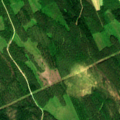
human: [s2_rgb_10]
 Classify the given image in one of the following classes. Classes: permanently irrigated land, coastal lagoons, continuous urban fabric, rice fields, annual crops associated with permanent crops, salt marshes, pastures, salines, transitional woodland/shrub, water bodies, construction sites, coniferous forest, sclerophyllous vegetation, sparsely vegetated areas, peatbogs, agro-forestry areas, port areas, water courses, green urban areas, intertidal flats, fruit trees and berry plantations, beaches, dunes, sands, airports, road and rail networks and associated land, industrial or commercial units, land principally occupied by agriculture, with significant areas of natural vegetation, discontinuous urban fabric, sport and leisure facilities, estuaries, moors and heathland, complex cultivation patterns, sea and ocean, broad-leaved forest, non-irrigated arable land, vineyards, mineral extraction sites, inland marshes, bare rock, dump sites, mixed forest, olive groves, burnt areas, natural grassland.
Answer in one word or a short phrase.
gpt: land principally occupied by agriculture, with significant areas of natural vegetation, coniferous forest, mixed forest, transitional woodland/shrub